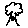
Label: tree